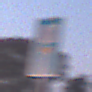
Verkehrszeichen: SackgasseFussgaengerDurchlaessig
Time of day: SunriseSunset
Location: Outdoor (Nature)
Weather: Clear
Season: NotSpecified
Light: Natural